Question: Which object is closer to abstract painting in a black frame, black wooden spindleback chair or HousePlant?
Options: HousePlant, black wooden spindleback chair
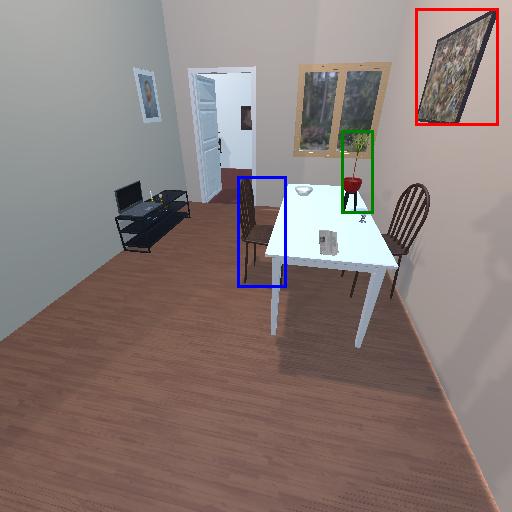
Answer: HousePlant